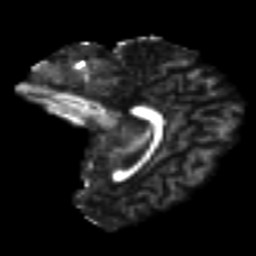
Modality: FA
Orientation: sagittal
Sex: female
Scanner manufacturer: ge
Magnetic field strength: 3 T
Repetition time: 7 s
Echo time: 0.08 s